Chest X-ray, PA view. Patient: 13 years old, sex M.
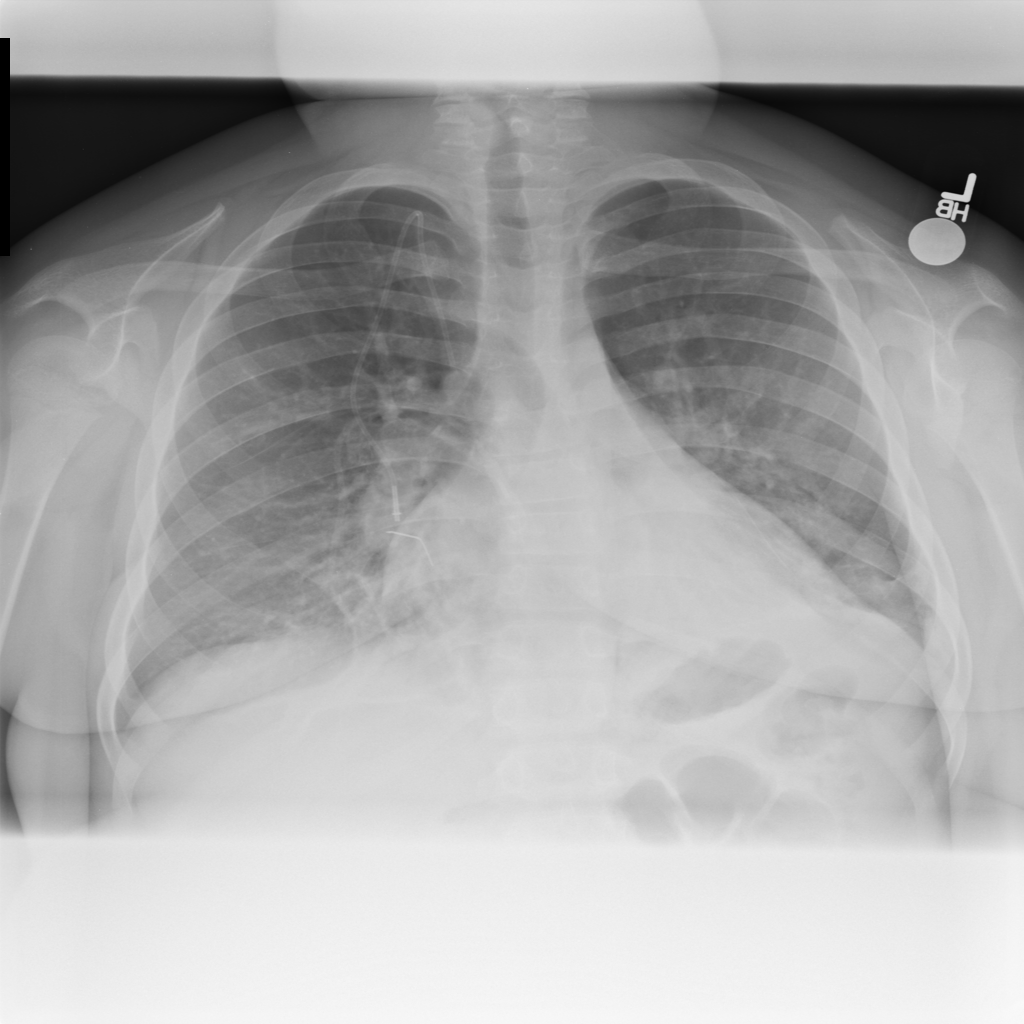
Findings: No Finding